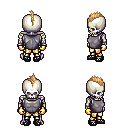
a pixel art fantasy rpg character, male body template, skeleton, steel chest armor, gold greaves, light blonde mohawk hairstyle, gold gloves, ghillies, four views (front, back, left, right), 2x2 character sprite sheet, small pixel art, hard edges, no anti-aliasing